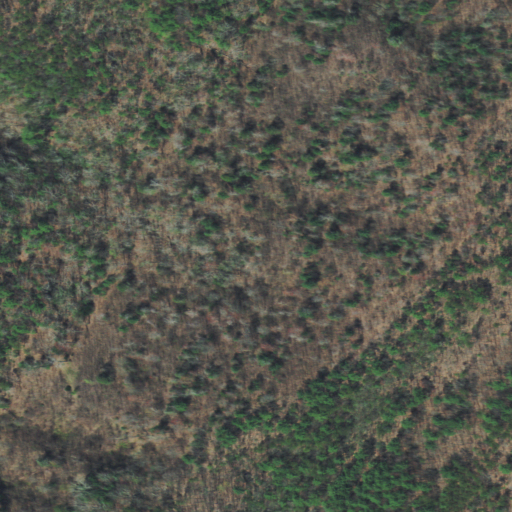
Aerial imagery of ridge(s) in Tennessee named Grindstone Ridge containing mixed forest, deciduous forest, and evergreen forest